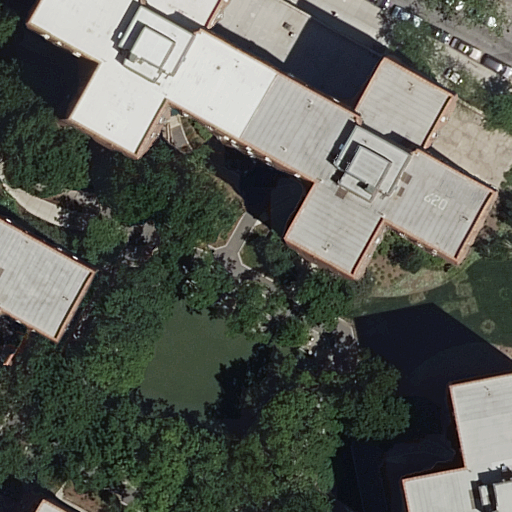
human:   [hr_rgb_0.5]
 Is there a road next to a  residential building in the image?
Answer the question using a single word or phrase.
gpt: yes

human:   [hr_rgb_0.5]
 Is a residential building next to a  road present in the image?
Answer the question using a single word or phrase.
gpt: yes

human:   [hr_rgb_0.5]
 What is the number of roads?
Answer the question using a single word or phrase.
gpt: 4

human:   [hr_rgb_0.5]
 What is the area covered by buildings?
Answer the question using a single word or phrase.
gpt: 4357m2

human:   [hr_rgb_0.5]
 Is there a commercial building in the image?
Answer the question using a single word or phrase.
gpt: no

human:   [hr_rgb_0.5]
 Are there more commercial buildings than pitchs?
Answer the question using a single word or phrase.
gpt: no

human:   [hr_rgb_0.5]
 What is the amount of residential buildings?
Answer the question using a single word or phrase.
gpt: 3

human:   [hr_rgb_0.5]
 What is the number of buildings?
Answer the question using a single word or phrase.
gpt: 3

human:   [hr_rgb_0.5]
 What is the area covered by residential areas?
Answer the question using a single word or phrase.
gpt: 10614m2

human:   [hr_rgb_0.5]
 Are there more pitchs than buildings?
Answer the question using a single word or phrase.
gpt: no

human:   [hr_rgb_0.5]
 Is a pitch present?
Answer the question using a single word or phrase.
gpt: yes

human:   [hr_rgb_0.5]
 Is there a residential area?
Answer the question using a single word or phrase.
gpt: yes

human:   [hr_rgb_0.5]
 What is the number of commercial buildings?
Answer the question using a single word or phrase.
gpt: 0

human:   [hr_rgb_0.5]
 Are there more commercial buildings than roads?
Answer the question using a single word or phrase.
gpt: no

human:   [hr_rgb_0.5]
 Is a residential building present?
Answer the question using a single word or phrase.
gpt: yes

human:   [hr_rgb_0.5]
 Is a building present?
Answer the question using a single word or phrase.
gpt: yes

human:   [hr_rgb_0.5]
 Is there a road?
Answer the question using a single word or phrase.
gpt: yes

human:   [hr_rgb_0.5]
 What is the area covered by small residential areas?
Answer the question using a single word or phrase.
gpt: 0m2

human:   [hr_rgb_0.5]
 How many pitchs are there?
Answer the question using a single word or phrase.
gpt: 1

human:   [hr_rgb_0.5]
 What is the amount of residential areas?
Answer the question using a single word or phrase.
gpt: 1

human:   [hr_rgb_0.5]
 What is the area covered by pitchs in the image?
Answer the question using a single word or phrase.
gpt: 823m2

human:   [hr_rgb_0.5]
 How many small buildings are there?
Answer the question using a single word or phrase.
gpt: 0

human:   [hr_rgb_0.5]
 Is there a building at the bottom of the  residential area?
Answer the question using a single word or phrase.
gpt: no

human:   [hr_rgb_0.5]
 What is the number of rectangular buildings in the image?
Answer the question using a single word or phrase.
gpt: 1

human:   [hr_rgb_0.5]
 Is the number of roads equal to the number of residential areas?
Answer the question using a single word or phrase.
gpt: no

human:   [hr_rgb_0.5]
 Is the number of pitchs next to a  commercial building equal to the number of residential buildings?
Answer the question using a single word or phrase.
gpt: no

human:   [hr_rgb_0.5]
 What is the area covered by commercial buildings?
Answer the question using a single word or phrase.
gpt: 0m2

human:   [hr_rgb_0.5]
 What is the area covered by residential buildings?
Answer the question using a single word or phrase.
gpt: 4357m2

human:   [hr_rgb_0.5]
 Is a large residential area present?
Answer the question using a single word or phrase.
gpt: yes

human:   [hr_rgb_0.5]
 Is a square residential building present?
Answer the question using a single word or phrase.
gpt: no

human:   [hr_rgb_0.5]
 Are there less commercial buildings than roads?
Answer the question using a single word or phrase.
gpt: yes

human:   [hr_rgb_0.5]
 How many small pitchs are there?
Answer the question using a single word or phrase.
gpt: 0

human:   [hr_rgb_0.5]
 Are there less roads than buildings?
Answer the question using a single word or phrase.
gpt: no

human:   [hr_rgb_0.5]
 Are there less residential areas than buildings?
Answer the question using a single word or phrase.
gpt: yes

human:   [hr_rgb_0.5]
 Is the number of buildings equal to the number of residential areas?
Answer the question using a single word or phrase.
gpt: no

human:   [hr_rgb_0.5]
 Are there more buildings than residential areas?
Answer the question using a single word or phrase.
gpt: yes

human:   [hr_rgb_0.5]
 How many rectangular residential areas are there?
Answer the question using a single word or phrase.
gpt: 1

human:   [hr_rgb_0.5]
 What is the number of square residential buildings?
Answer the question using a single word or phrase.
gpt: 0

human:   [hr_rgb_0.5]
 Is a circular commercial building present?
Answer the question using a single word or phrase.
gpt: no

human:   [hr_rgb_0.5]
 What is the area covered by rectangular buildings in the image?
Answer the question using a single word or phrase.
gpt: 347m2

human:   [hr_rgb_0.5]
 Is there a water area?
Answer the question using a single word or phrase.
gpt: no

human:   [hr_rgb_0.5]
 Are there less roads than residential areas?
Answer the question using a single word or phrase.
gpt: no

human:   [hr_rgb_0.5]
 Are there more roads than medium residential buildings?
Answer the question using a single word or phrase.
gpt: yes

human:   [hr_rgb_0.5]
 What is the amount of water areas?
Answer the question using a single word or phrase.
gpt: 0

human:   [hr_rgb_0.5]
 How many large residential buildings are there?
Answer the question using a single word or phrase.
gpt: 2

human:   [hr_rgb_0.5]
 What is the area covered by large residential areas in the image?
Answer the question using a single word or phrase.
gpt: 10614m2

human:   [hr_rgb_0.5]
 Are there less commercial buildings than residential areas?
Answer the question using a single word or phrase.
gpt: yes

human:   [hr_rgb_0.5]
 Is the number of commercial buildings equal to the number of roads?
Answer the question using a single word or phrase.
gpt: no

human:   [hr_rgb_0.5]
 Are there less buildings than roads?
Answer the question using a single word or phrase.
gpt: yes

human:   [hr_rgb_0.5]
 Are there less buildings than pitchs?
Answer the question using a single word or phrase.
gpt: no

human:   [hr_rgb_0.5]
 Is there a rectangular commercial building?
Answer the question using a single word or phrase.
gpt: no

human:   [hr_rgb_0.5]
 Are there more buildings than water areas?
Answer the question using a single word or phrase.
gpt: yes

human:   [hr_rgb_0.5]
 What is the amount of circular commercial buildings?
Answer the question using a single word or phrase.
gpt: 0

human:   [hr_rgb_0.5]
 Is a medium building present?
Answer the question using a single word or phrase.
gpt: yes

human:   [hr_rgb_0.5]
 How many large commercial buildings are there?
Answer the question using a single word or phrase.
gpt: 0

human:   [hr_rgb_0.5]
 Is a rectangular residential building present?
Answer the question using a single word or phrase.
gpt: yes

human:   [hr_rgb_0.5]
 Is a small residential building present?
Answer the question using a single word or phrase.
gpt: no

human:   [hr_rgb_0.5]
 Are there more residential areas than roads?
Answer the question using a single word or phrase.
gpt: no

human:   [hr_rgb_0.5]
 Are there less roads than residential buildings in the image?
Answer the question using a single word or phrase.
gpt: no

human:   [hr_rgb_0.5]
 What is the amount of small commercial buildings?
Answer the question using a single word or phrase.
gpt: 0

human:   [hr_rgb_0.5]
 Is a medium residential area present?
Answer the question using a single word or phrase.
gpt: no

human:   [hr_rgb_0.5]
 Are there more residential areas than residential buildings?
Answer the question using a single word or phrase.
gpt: no

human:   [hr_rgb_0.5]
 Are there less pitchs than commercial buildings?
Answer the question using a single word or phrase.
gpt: no

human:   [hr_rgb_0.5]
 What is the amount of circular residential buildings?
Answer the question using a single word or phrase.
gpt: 0